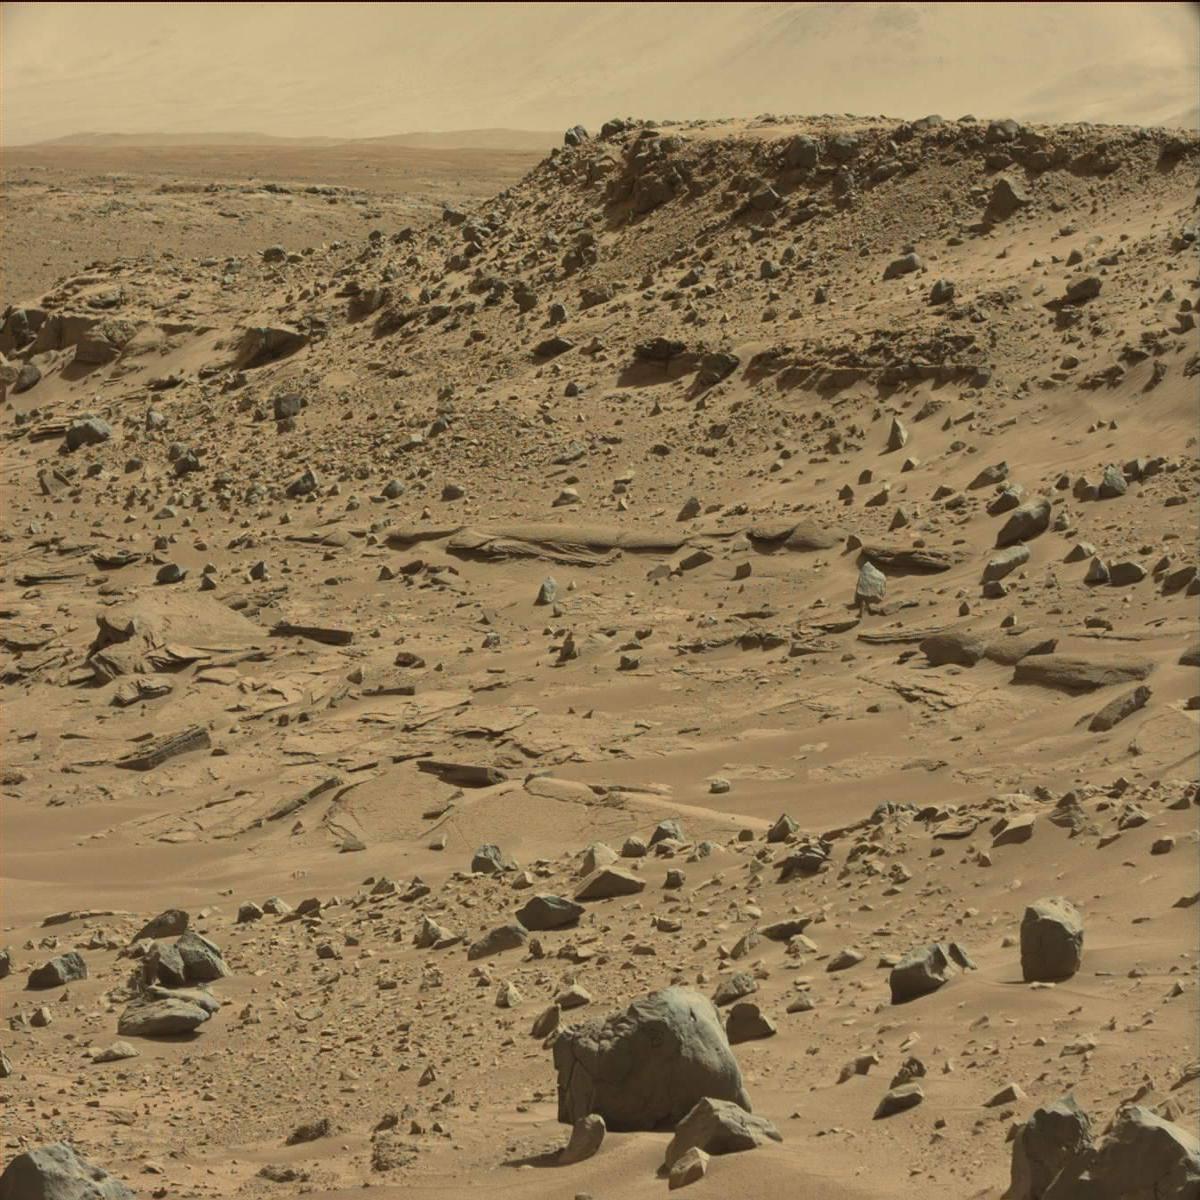
Terrain classes present: Bedrock, Ridge, Rock, Sand / Soil